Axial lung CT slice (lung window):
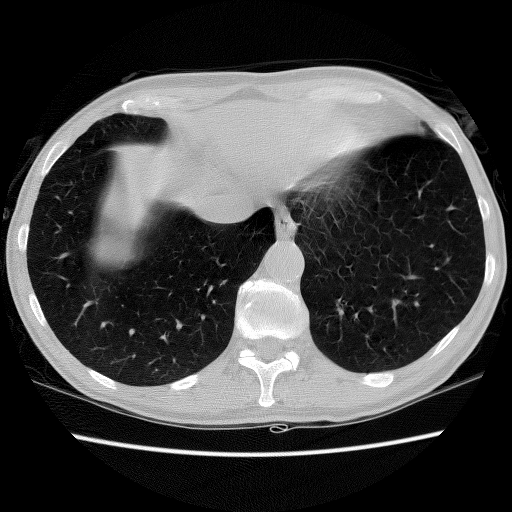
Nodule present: no